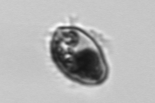
Label: Pleuronema